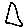
Label: triangle